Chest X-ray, AP view. Patient: 53 years old, sex F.
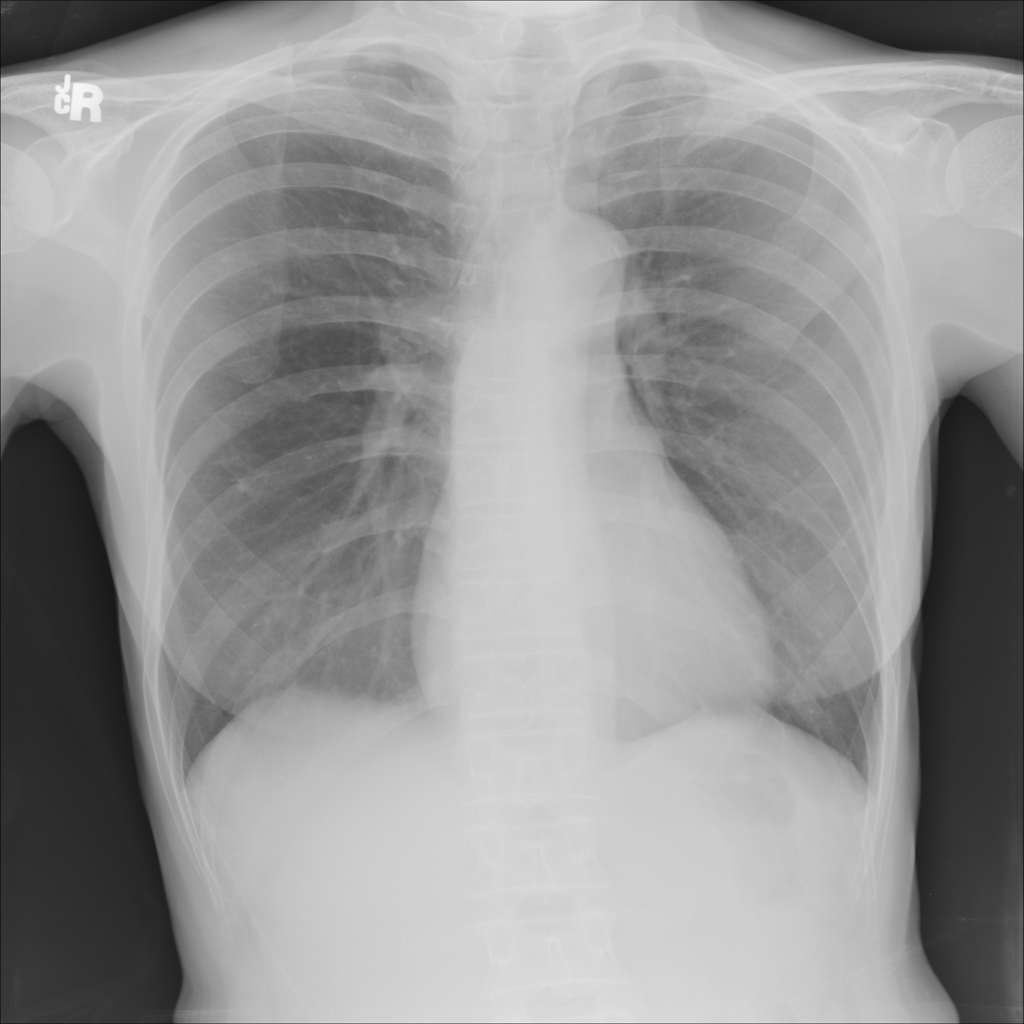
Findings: No Finding